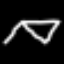
Label: diamond